CT angiography, arterial phase; slice 382 of 420; volume shape [512, 512, 420], voxel spacing [0.7754, 0.7754, 1.5] mm
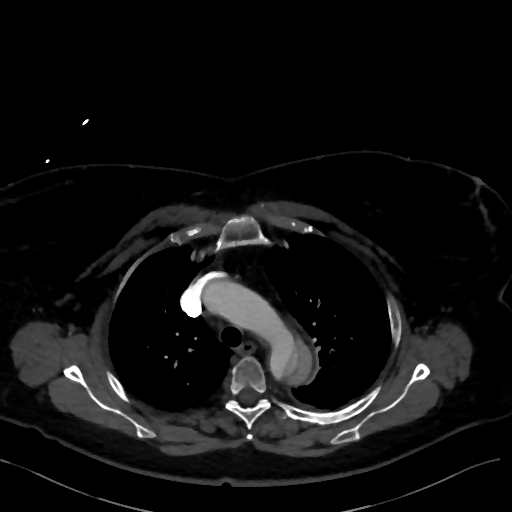
True lumen volume: 236.33 mL
False lumen volume: 178.43 mL